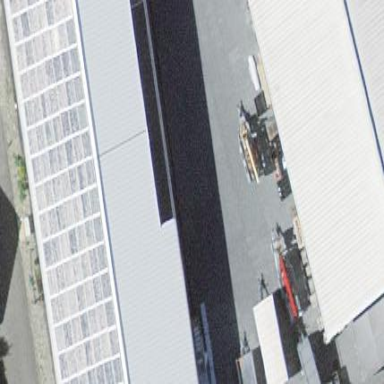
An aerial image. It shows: Warehouse.